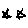
Label: star